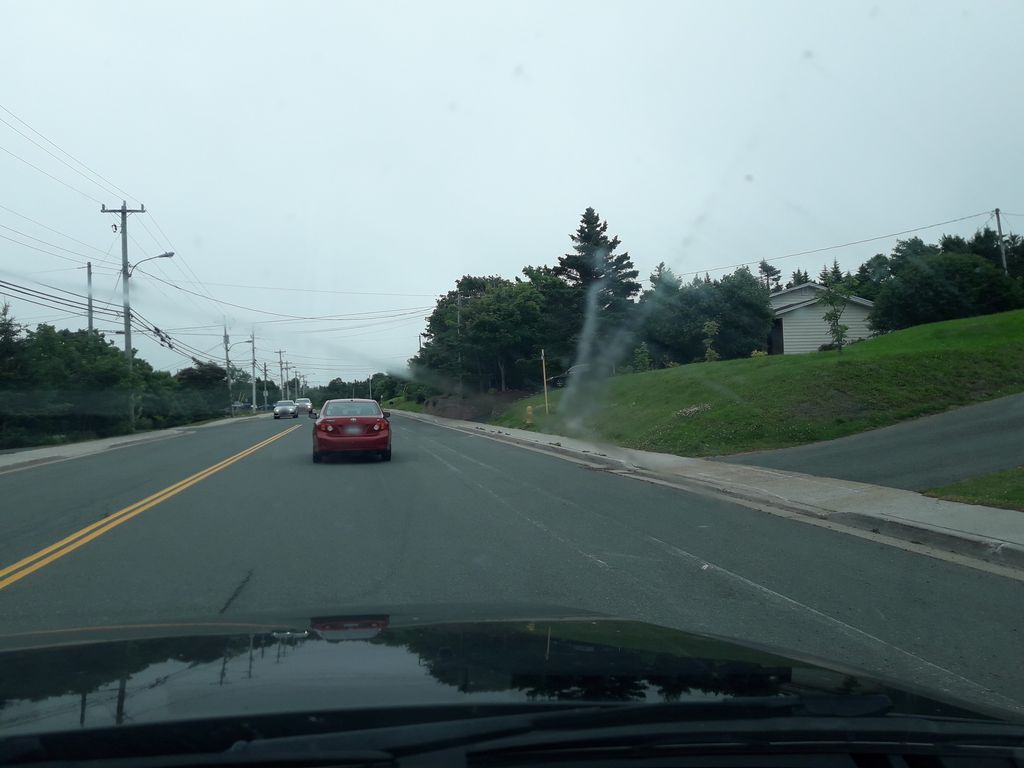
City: st_johns